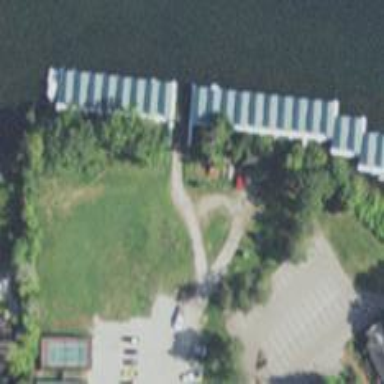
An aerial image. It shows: Slipway on leisure land.